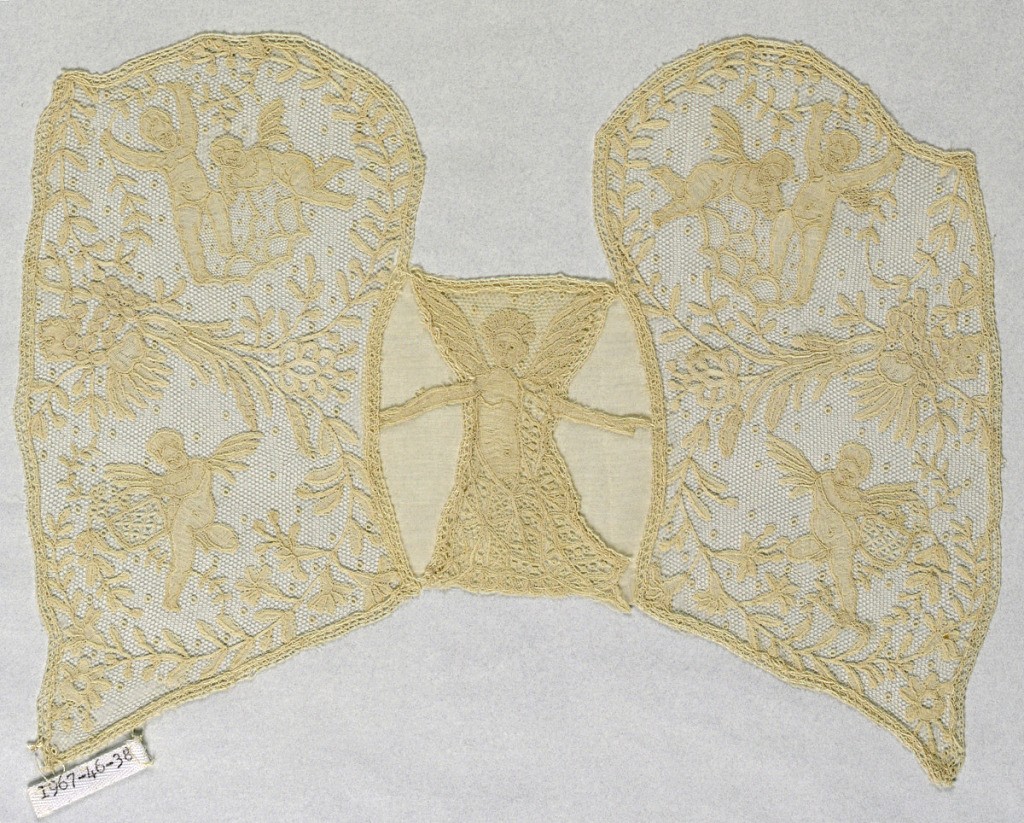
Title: Cap
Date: late 18th century
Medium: linen Technique: bobbin lace applique on needle lace ground (applied lace)
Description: Lace ground with applied motifs in the design of cupids and floral sprays.